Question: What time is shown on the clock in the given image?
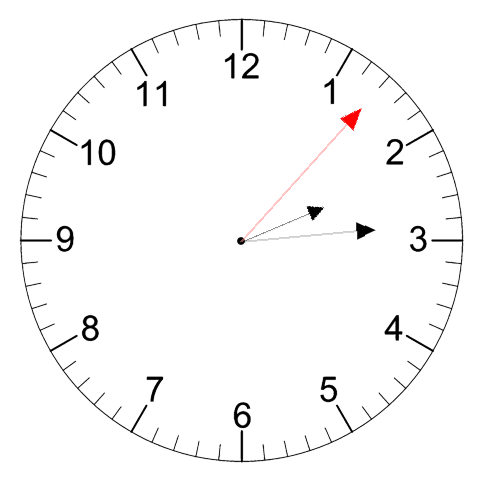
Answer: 02:14:07